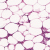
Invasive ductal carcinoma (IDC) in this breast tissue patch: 0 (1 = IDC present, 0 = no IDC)